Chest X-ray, PA view. Patient: 52 years old, sex F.
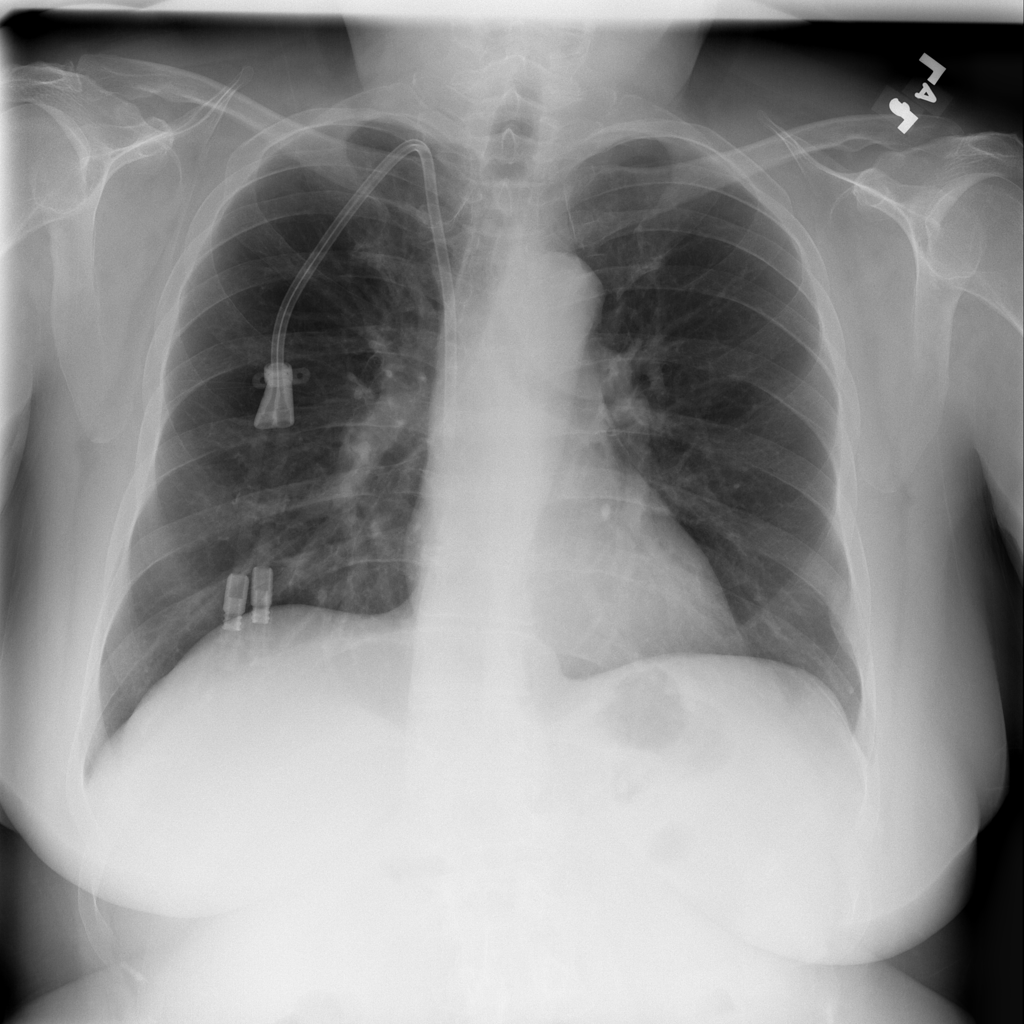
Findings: No Finding